Aerial crown-view tile of a tropical tree (Barro Colorado Island, Panama), acquired 20241216:
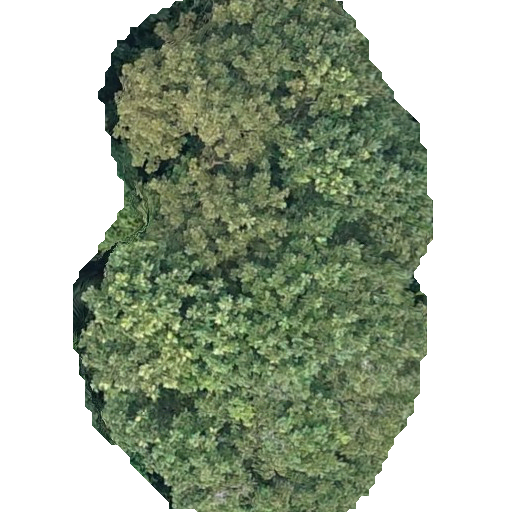
Species: Dipteryx oleifera
GBIF accepted scientific name: Dipteryx oleifera
Crown area: 228.365 m²